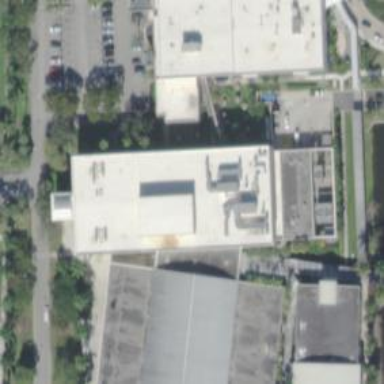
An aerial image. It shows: University building.